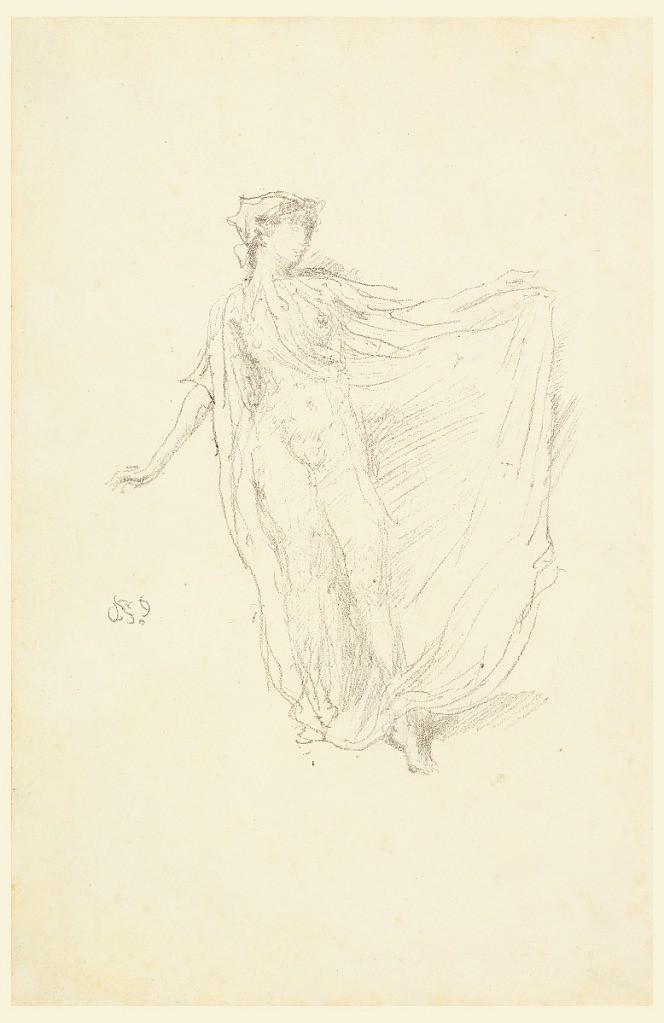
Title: The Dancing Girl
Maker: James McNeill Whistler, American, 1834–1903
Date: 1890
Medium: Lithograph on cream wove paper
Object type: Print
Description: A girl dancing, face turned to right and skirt held out by left hand.